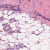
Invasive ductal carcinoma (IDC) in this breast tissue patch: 1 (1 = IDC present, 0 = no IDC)